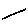
Label: line